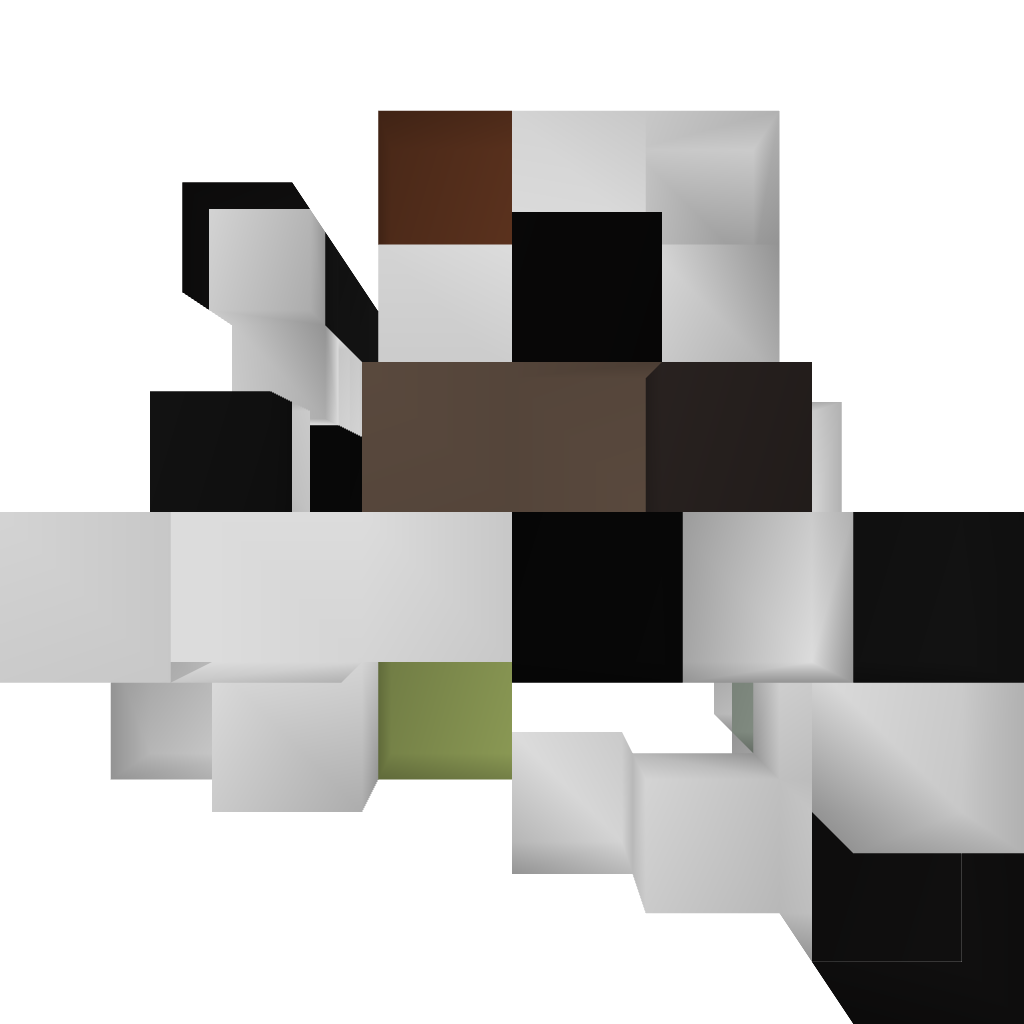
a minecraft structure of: Automatic Boiler